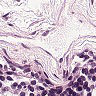
Metastatic tissue present: no